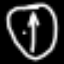
Label: clock